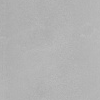
Atmospheric dust classification: dusty